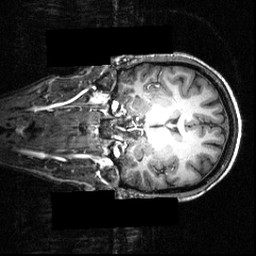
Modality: T1w
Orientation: coronal
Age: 24
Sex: female
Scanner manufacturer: siemens
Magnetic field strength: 3.951 T
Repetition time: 1.5 s
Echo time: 0.00335 s